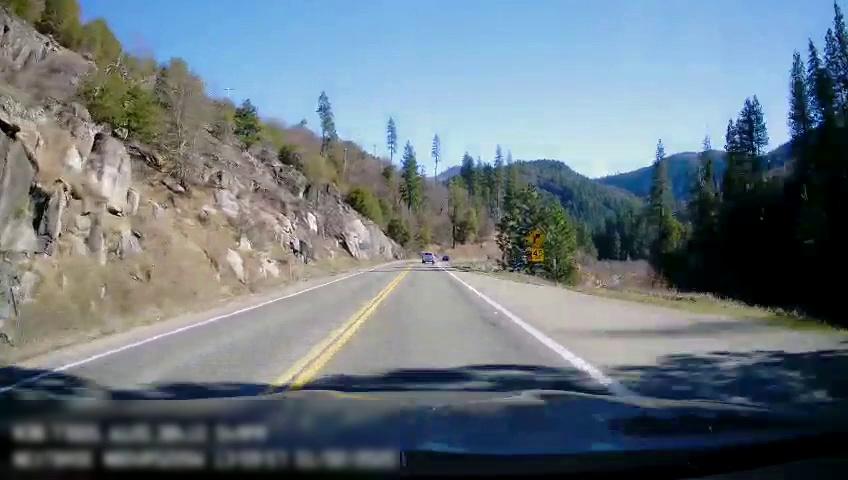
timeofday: Day
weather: Sunny
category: Drivable Space
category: Drivable Space
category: Vehicles | Truck
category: Lanes | Opposite Lane
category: Lanes | Current Lane
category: Lanes | Opposite Lane
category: Lanes | Current Lane
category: Traffic | Signs
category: Traffic | Signs